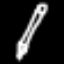
Label: pencil